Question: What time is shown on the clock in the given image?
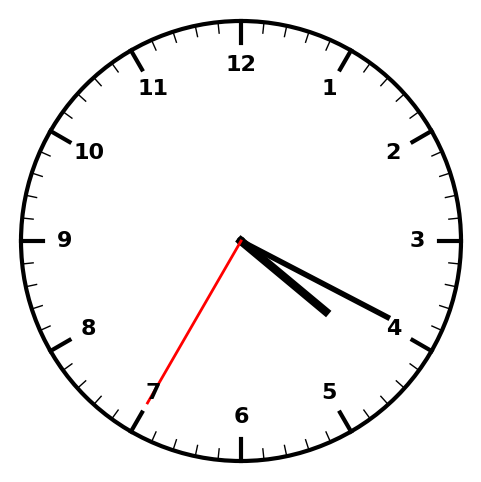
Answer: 04:19:35